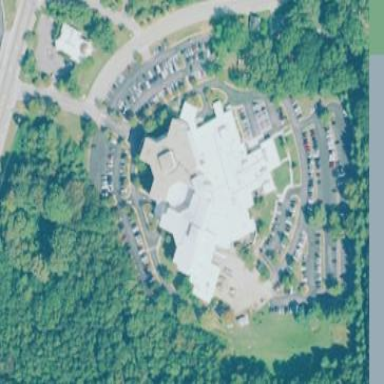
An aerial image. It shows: Hospital providing healthcare services.